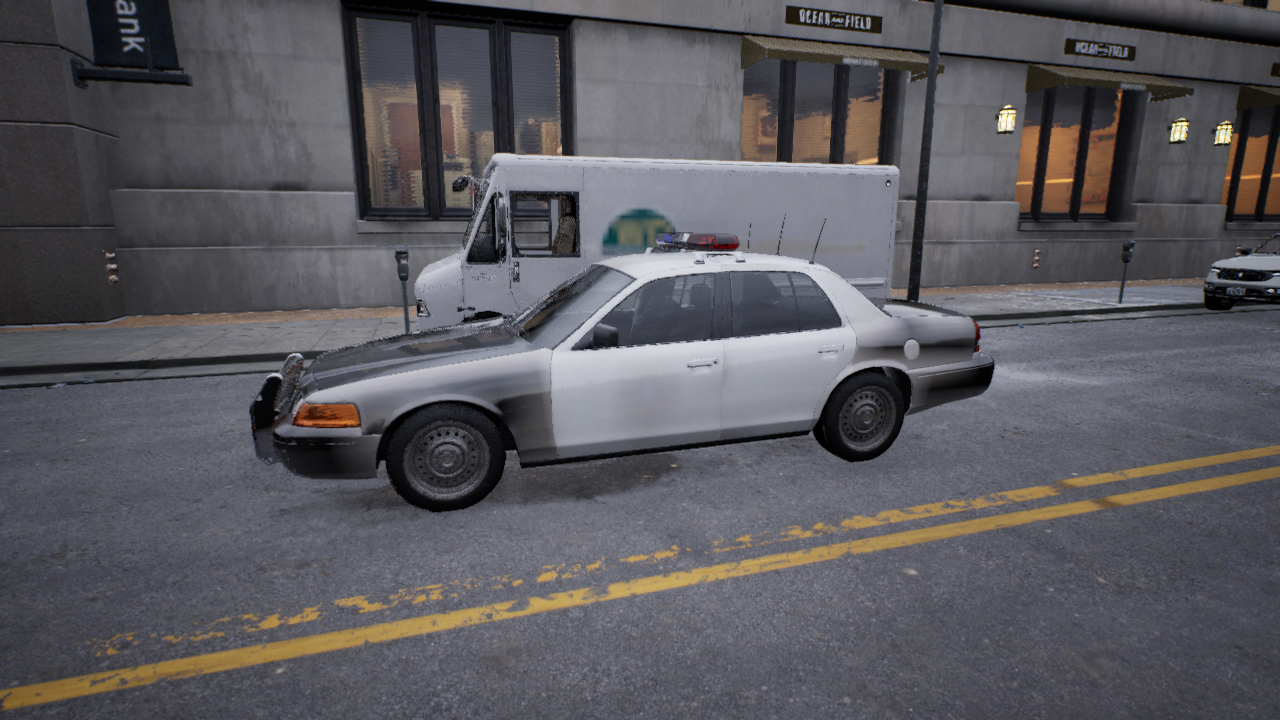
Venue: downtown
Lighting: clear day
Vehicle rig: sedan